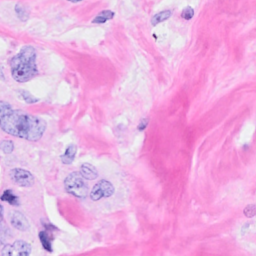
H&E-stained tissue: Breast